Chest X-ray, PA view. Patient: 62 years old, sex F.
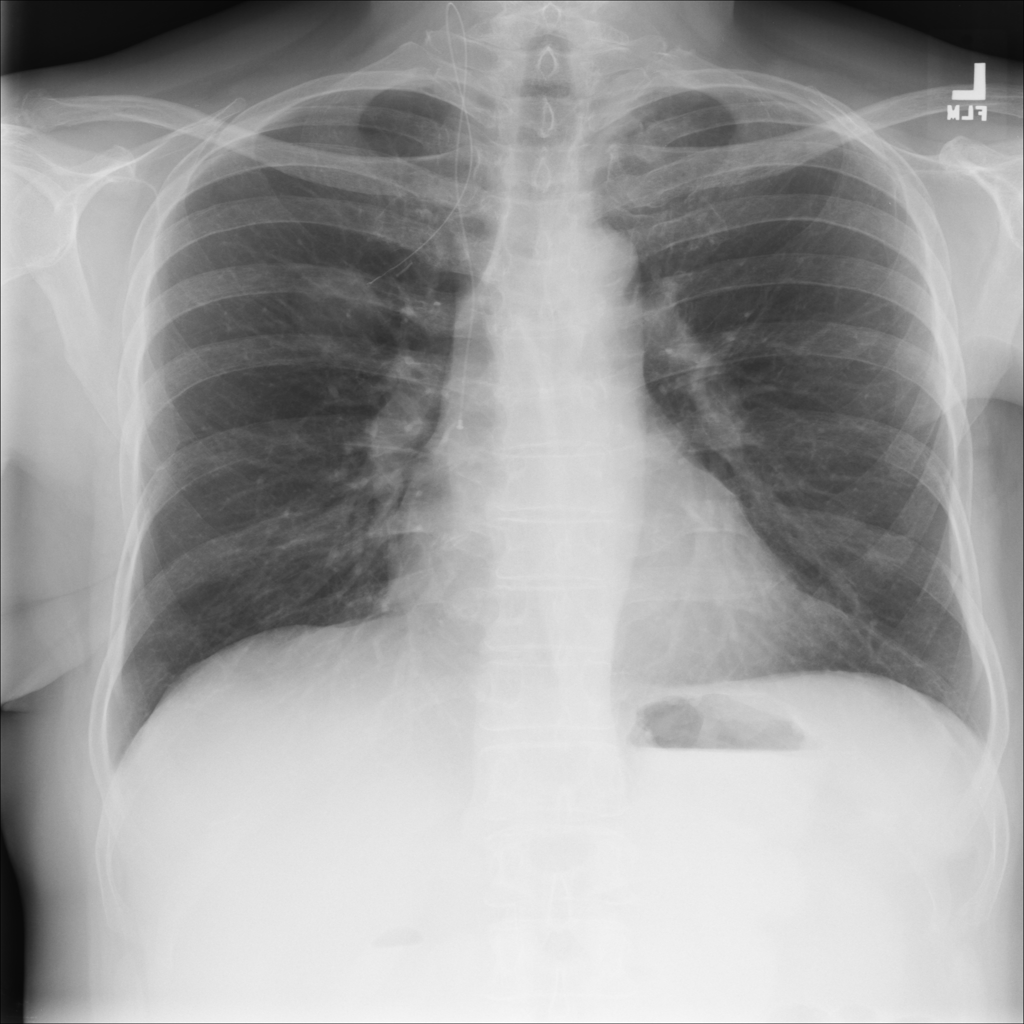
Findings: No Finding